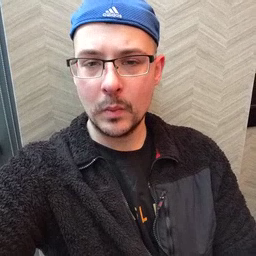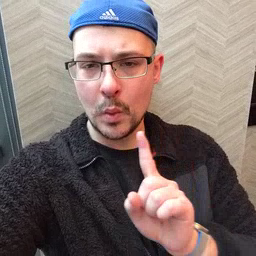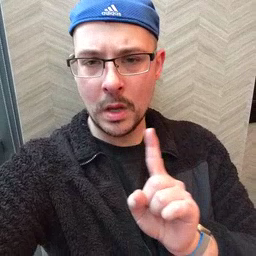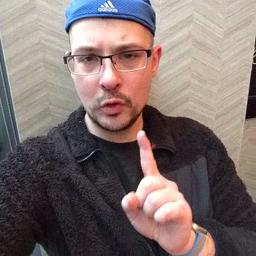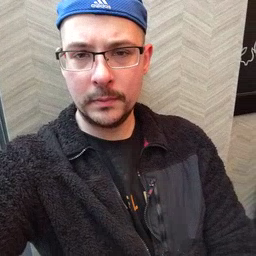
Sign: where